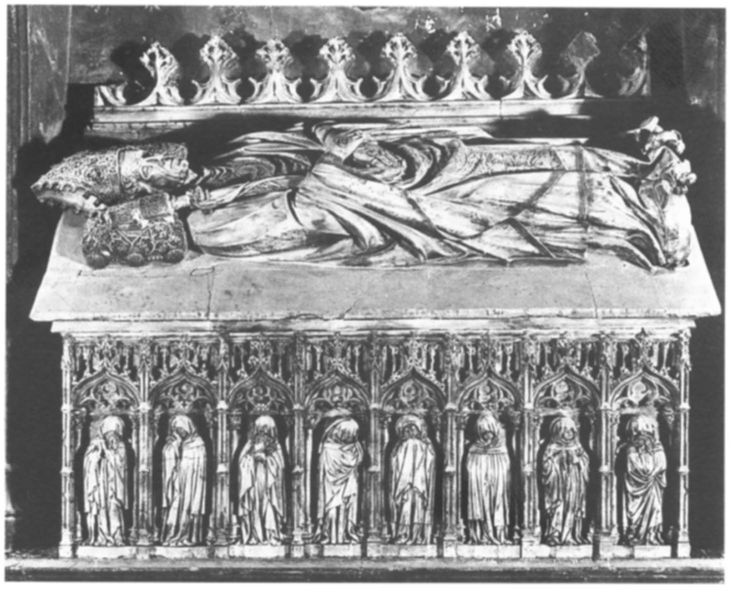
Titel: Grabmal des Bischofs Ramón Escales
Künstler: Antonio Canet
Standort: Barcelona, Kathedrale (EU - E)
Schlagwörter: figuren, sarg, grab, grabmal